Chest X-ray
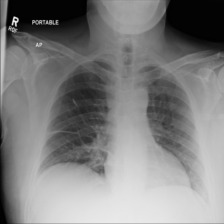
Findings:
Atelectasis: negative
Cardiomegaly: negative
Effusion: negative
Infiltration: negative
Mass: negative
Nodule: negative
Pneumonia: negative
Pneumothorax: negative
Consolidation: negative
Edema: negative
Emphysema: negative
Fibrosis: negative
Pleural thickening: negative
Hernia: negative